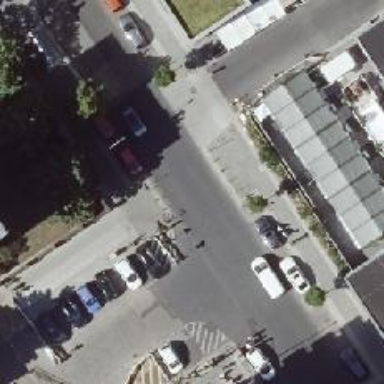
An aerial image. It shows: Asphalt footpath with unmarked crossing.